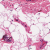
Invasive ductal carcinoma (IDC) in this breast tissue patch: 0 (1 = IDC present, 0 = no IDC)